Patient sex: M
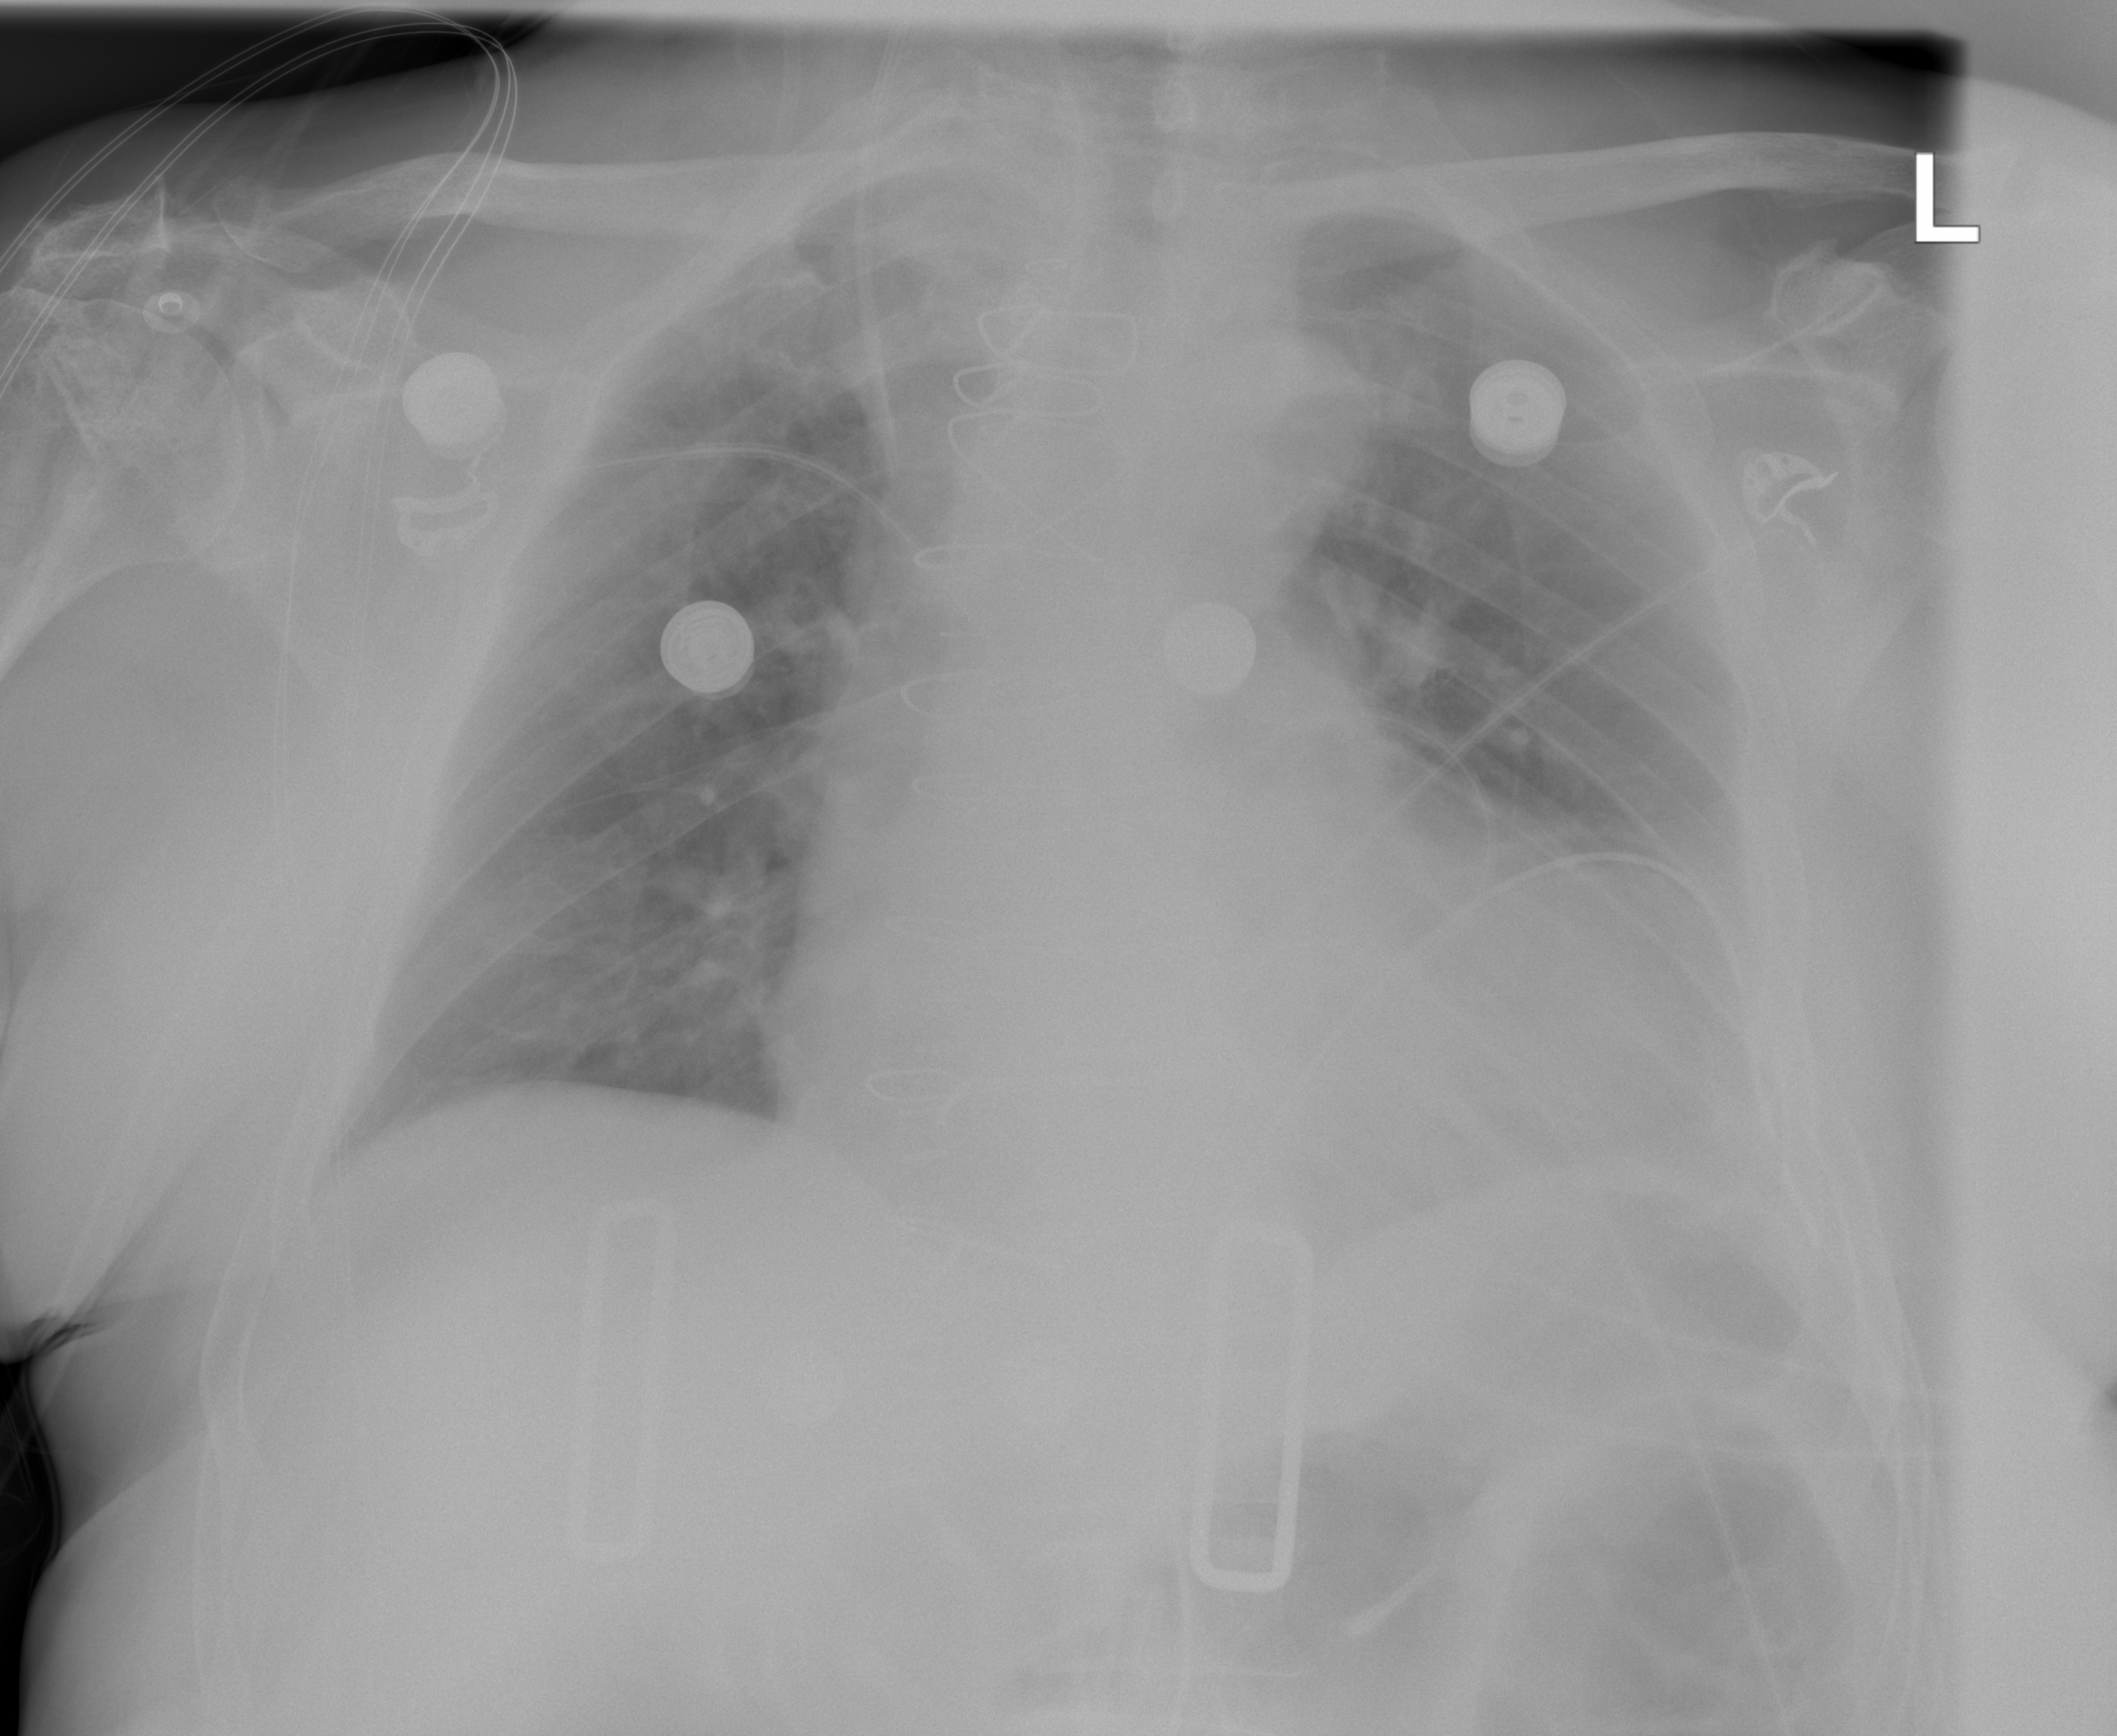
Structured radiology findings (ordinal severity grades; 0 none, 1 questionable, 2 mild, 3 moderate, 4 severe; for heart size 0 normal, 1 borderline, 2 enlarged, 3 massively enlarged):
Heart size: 2
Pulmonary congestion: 2
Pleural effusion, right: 0
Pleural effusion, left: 1
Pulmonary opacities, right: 0
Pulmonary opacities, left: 0
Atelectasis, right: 2
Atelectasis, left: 2